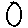
Label: circle